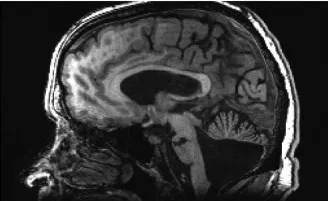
Sagittal. Views. Axial image is presented in radiological conventions.
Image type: radiology (mri)